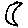
Label: moon